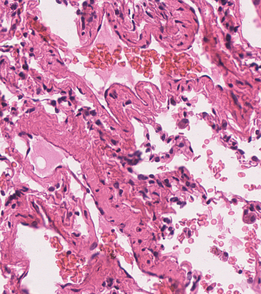
Tumor epithelial tissue: no
Tumor-associated stroma tissue: no
Normal tissue: yes